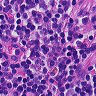
Metastatic tissue present: no